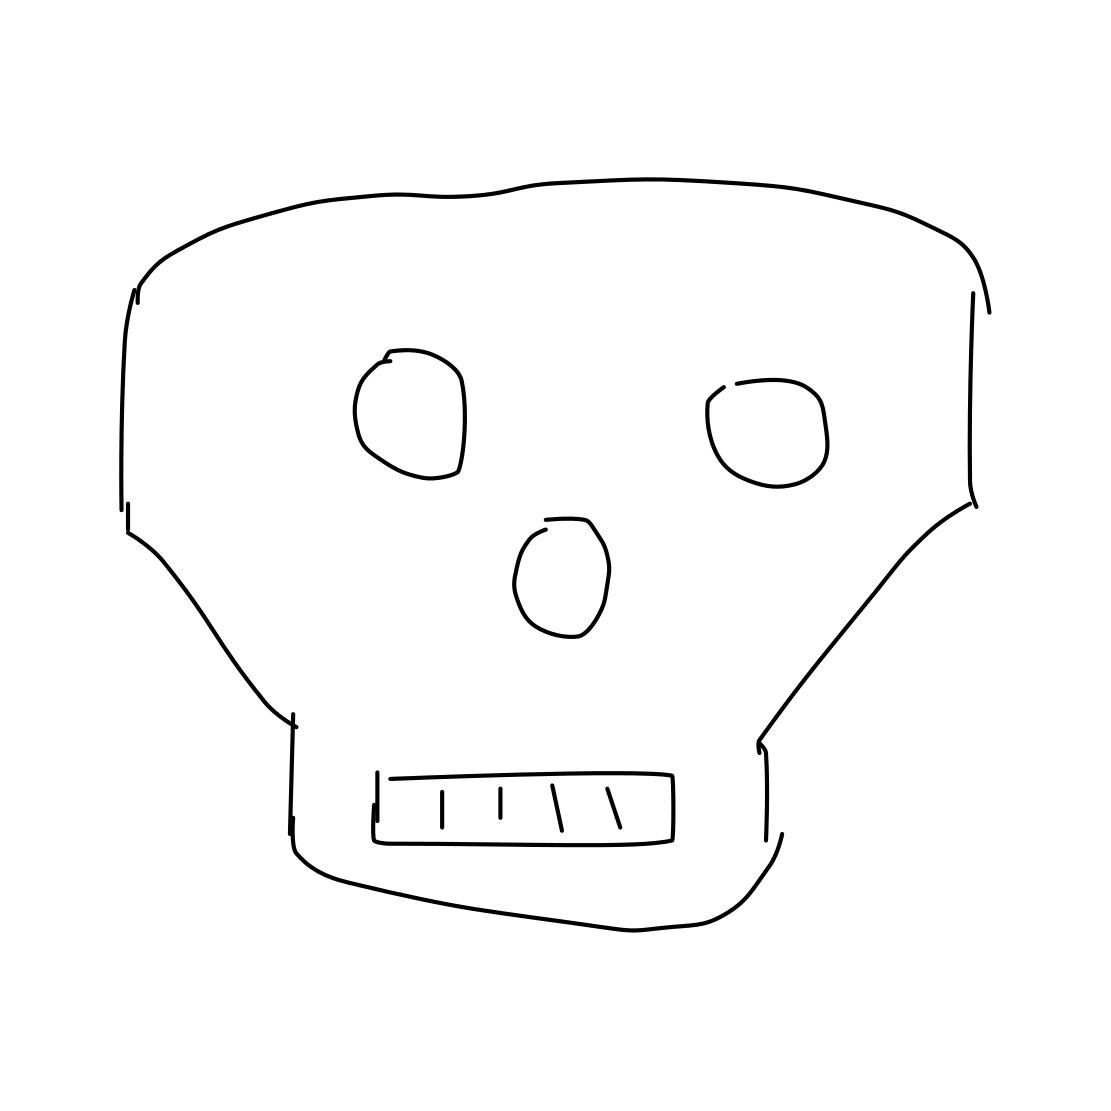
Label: skull